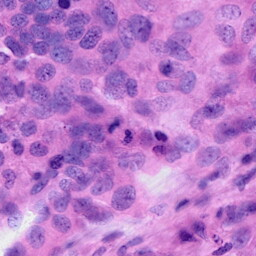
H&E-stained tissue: Ovarian